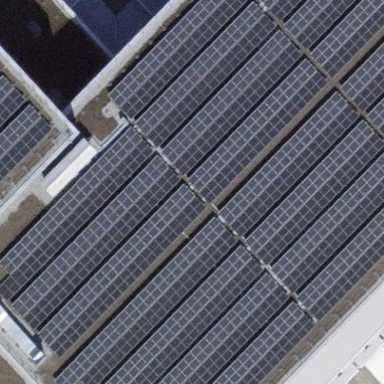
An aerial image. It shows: Solar power generator.